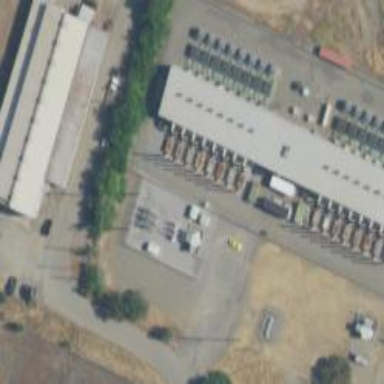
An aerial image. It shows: Gas-powered generator.